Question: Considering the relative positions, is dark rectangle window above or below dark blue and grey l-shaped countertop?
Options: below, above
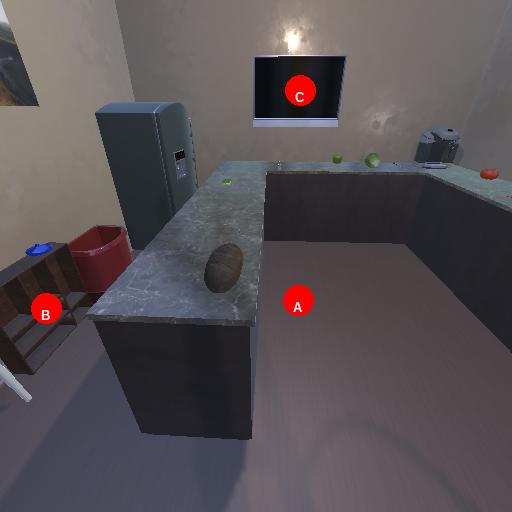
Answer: below